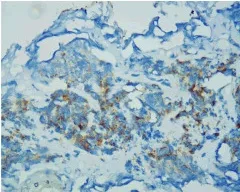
Immunohistochemical results (400x). CK-pan staining specific for neuroendocrine differentiation.
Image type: pathology (immunostaining)